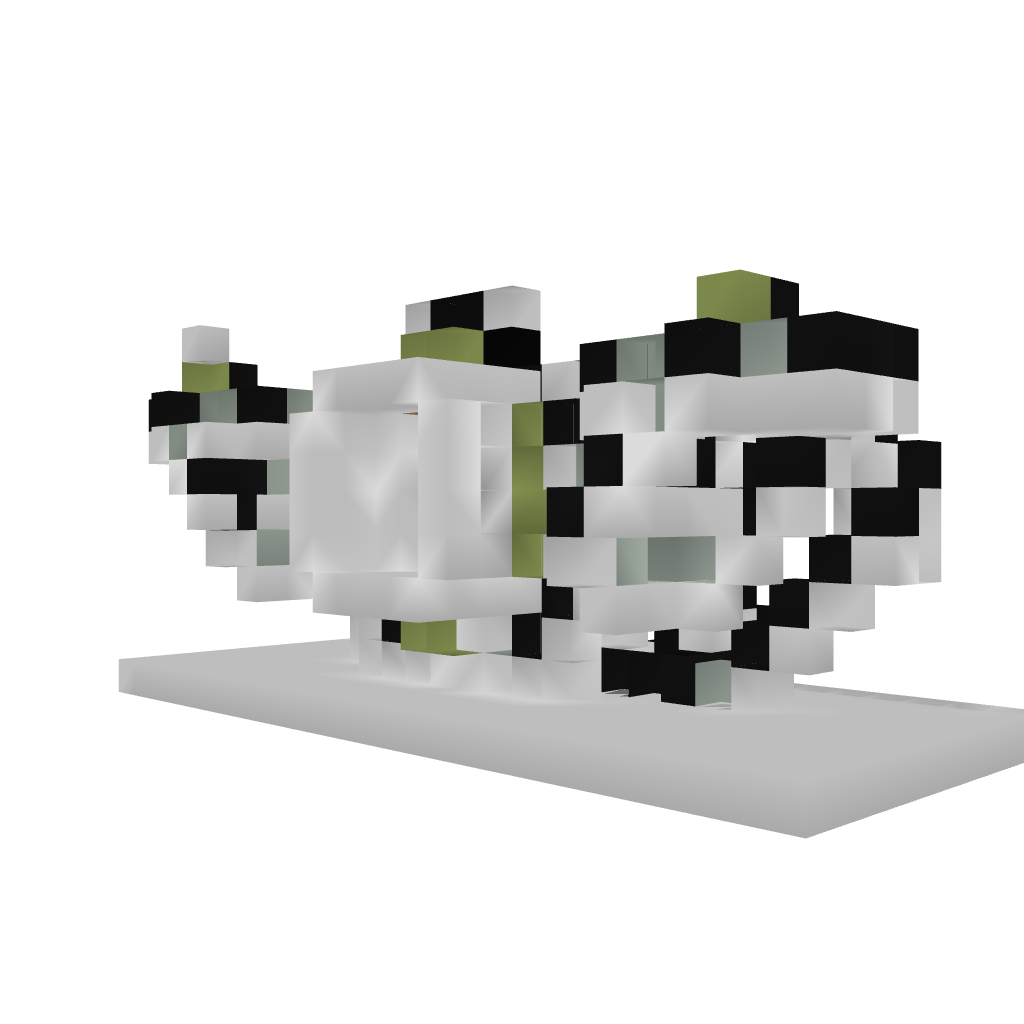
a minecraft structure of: Door 4x4